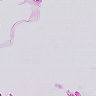
Metastatic tissue present: no